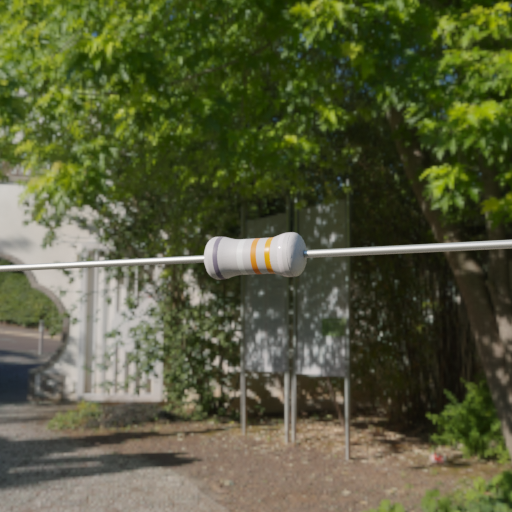
Resistor colour bands (in order): gray, white, orange, orange, white